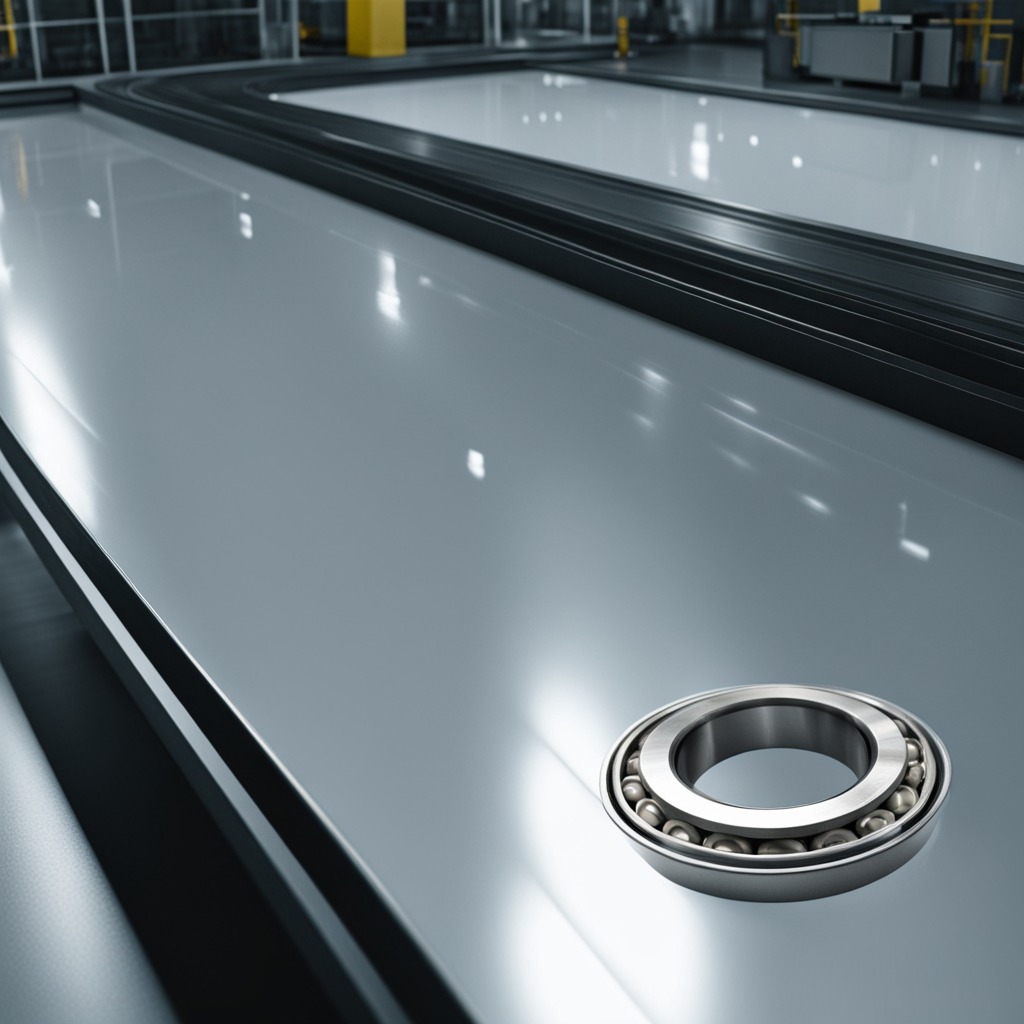
A metal ball bearing is lying on the table.